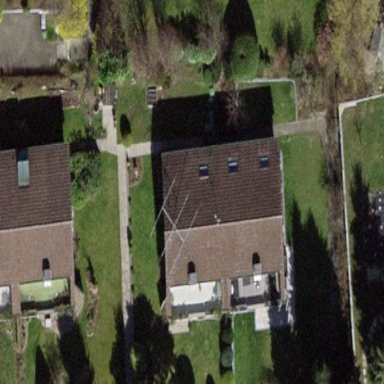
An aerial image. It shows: Semi-detached house with gabled roof.